Field crop: tomato
Growth stage: 1
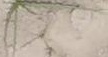
Species: cyperus